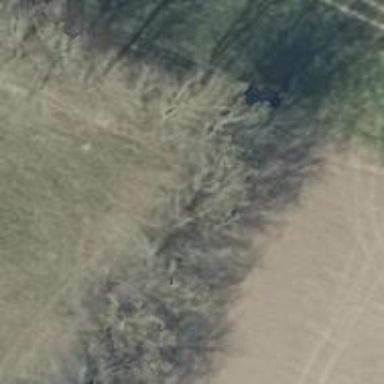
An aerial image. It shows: Row of trees in natural setting.